Question: I am taking my first programming course, so my apologies if this is a dumb question/possibly classified by the wrong category on this site. One of the exercise problems I am working on is the following:
Define a function print_total_inches, with parameters num_feet and num_inches, that prints the total number of inches. Note: There are 12 inches in a foot. Ex:
print_total_inches(5, 8) prints:
Total inches: 68
The photo attached is the code that I did along with the error that I received. Any help/resources are greatly appreciated. Thanks!

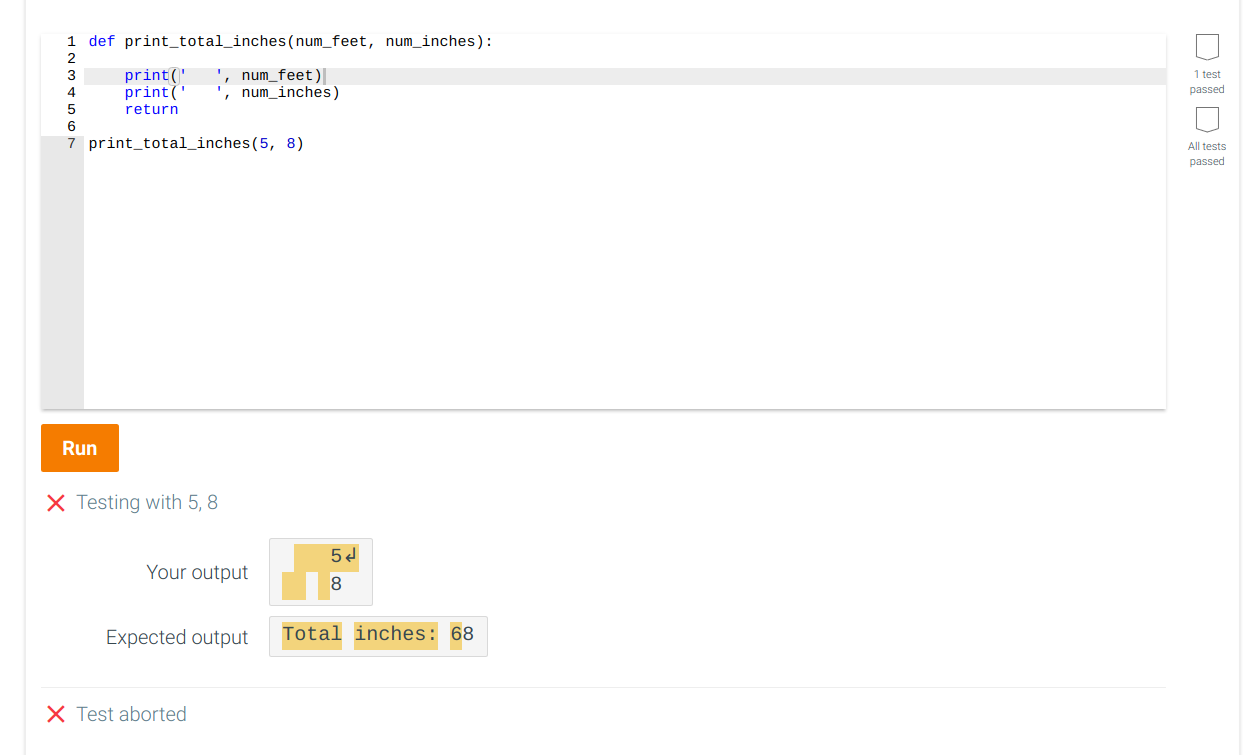
Answer: Your code fails at formatting the input (along with missing the calculations needed).
'''
def print_total_inches (num_feet, num_inches):
print('Total inches:', num_feet * 12 + num_inches)
print_total_inches(5, 8)
'''
or
'''
def total_inches (num_feet, num_inches):
return num_feet * 12 + num_inches
print('Total inches:', total_inches(5, 8))
'''
should do - and no need for 'return' when there's nothing to return.